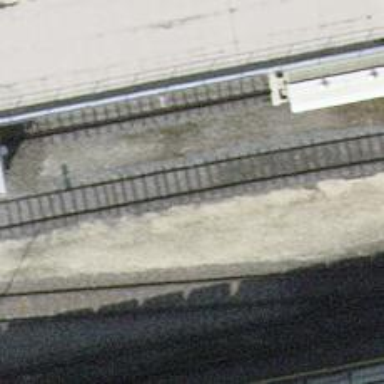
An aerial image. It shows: Single railway spur track.